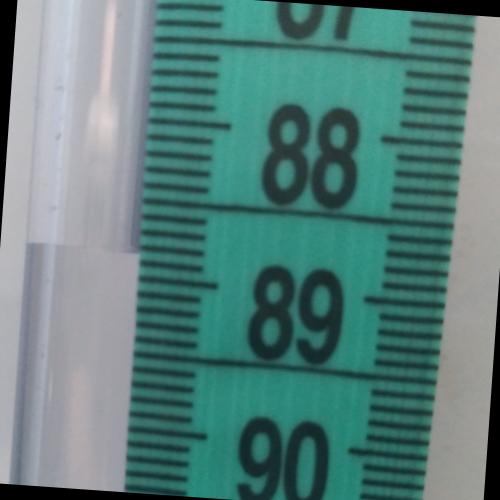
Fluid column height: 88.8 cm